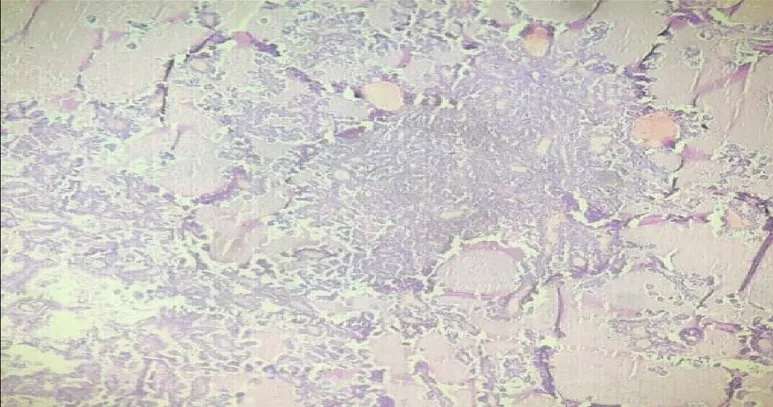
under 10X microscopy, H&E section showing metastatic deposits of papillary thyroid carcinoma.
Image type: pathology (h&e)